Question: I have a following Mule flow :-
'''
<jdbc-ee:connector name="Database_Global" dataSource-ref="DB_Source" validateConnections="true" queryTimeout="-1" pollingFrequency="0" doc:name="Database">
<jdbc-ee:query key="InsertQuery" value="INSERT INTO getData(ID,NAME,AGE,DESIGNATION)VALUES(#[flowVars['id']],#[flowVars['name']],#[flowVars['age']],#[sessionVars['valueFromgetDesc']])"/>
</jdbc-ee:connector>
<flow name="ttFlow1" doc:name="ttFlow1">
<http:inbound-endpoint exchange-pattern="request-response" host="localhost" port="8082" doc:name="HTTP"/>
<set-payload doc:name="Set Payload" value="{"insertDataRequest": [{"id": "1","name": "Sidray","age": "55","designation": "SE"},{"id": "2","name": "Anir","age": "51","designation": "SE"}]}"/>
<jersey:resources doc:name="REST">
<component class="com.test.services.schema.maindata.v1.Impl.MainDataImpl"/>
</jersey:resources>
<json:json-to-object-transformer returnClass="java.util.HashMap" doc:name="JSON to Object"/>
<foreach collection="#[message.payload.insertDataRequest]" doc:name="For Each">
<logger message="INSERTDATA #[message.payload.id]" level="INFO" doc:name="Logger"/>
<set-variable variableName="id" value="#[message.payload.id]" doc:name="Variable"/>
<set-variable variableName="name" value="#[message.payload.name]" doc:name="Variable"/>
<set-variable variableName="age" value="#[message.payload.age]" doc:name="Variable"/>
<set-session-variable variableName="designation" value="#[message.payload.designation]" doc:name="Session Variable"/>
<logger message="Total #[variable:id] #[variable:name] #[sessionVars['designation']]" level="INFO" doc:name="Logger"/>
<jdbc-ee:outbound-endpoint exchange-pattern="request-response" queryKey="InsertQuery" queryTimeout="-1" connector-ref="Database_Global" doc:name="Database (JDBC)"/>
<scripting:component doc:name="Groovy">
<scripting:script engine="Groovy">
<scripting:text>
<![CDATA[
import com.test.services.schema.maindata.v1.*
def dResponse = new DataResponse()
dResponse.response='Data inserted Successfully'
return dResponse]]>
</scripting:text>
</scripting:script>
</scripting:component>
<json:object-to-json-transformer doc:name="Object to JSON"/>
<logger message="Data inserted Successfully" level="INFO" doc:name="Logger"/>
</foreach>
</flow>
'''
Here what I am doing is I have the restImpl class ( '<component class="com.test.services.schema.maindata.v1.Impl.MainDataImpl"/>') which is returning the request in the following format :-
'[insertDataRequest=[DataRequest [id=1, name=Sidray, age=21, designation=SE], DataRequest [id=2, name=Anir, age=55, designation=SE]]]'
Now after that I am using 'json:json-to-object-transformer' to get all the value of from the request object like ,, and storing it in flow variable and then calling and using these variables in to insert data ..
I am able to insert into DB successfully .. ..Then I am setting the response using
Now the issue is simple .. Here I am able to call the rest service and insert into DB successfully .. but the issue is I am not able to display the response in browser after the service call ,..

Please help
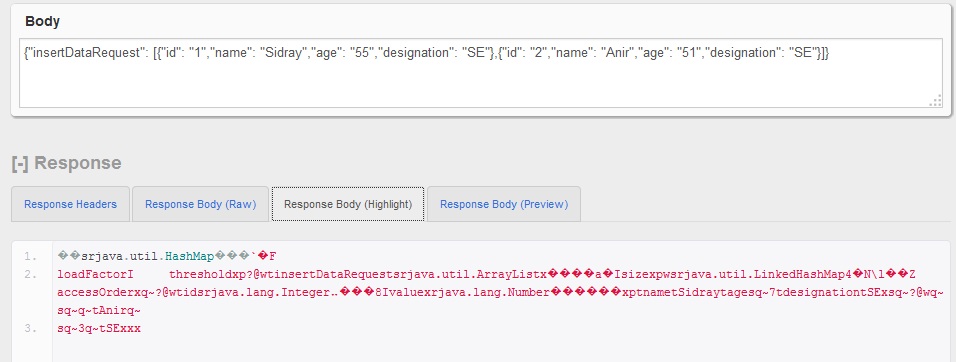
Answer: From the 'foreach' doc: <URL>
> When you split certain collection types -- Java, for example -- into many pieces for processing, the collection may be re-aggregated into a different collection type -- MuleMessageCollection, for example. (As a result, you may need to add extra flow steps to transform the processed message collection back into its original collection type.)
So with 'foreach', you will not receive an aggregation of the result of each execution of what's inside of it, thus you'' have to aggregate yourself.
I suggest the following:
- - -
Or drop the foreach and just use a regular 'collection-splitter' followed by an 'aggregator' :)